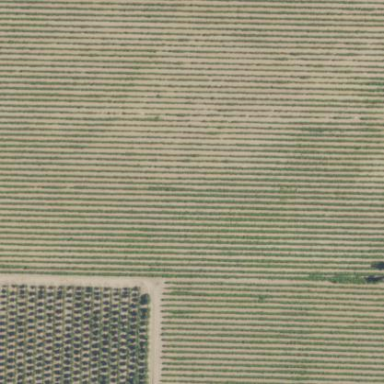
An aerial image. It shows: Beautiful vineyard in the countryside.